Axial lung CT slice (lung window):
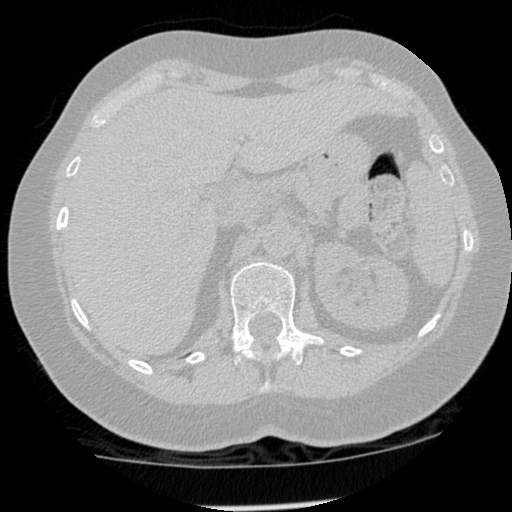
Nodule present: no